Question: I'm trying to create a remote-desktop application, with a client and server (of-course).
But i found a weird problem, in this code: (in which the bytes() contains the desktop screenshot sent by the client.
'''
Public Sub HandleDesktopInfo(ByVal client As ServerClient, ByVal bytes As Byte())
If PictureBox1.Image IsNot Nothing Then
PictureBox1.Image.Dispose())
End If
Dim ms As New IO.MemoryStream(bytes)
Dim bmp = New Drawing.Bitmap(ms)
PictureBox1.Image = bmp
ms.Dispose()
fps += 1
End Sub
'''
The problem is it throws this error:

Saying "The parameter is invalid".
The weird part is it ONLY throws that error if
'''
If PictureBox1.Image IsNot Nothing Then
PictureBox1.BeginInvoke(Sub() PictureBox1.Image.Dispose())
End If
'''
Is present, although it says "Source Not Available...." , and thus not pointing to that specific line of code, if i delete it, it works perfectly.
I also noticed, that it only throws the error if i shake the form around... changing it's location on my screen (weird ?), i can't understand why. If i leave him still, no exception is thrown... what's going on here?
Working solution: Thanks @jmcilhinney
'''
Dim newimage As Bitmap = PictureBox1.Image
Dim ms As New IO.MemoryStream(bytes)
Dim bmp = New Drawing.Bitmap(ms)
PictureBox1.Image = bmp
ms.Close()
ms.Dispose()
If newimage IsNot Nothing Then
newimage.Dispose()
End If
'''
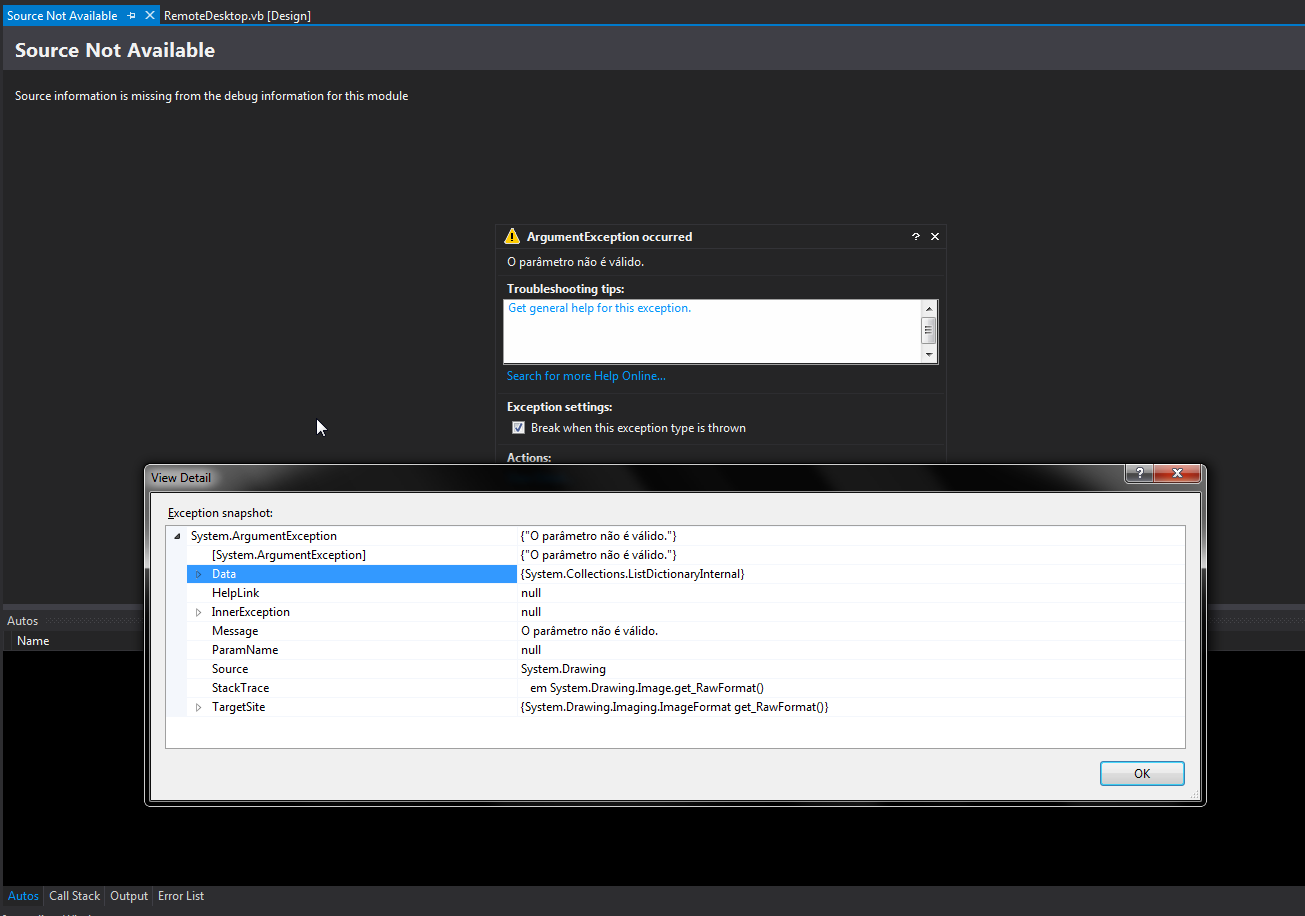
Answer: I suspect the issue may be that the disposed Image is still assigned to the Image property of the PictureBox and tries to get repainted. I would suggest assigning the Image to a local variable, setting the Image property of the PictureBox to Nothing and then disposing the Image.